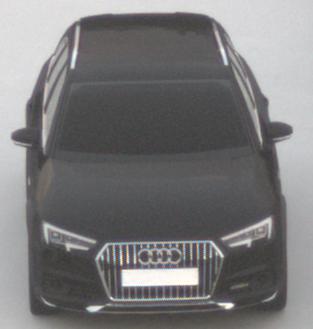
Make: Audi
Model: A4 Allroad 45 TFSI
Detailed model: A4 (B9) allroad
Model produced from: 2019/02
Model produced until: 2019/05
Doors: 5
Color: black
Road condition: dry road
Daytime: sunrise or sunset
Contrast: low contrast